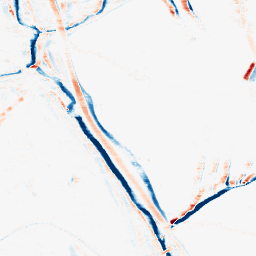
Category: morphological
Decomposition family: morphological_rect
Decomposition parameters: operation: average
width: 10
height: 3
Upsampling method: sinc_blackman
Upsampling parameters: scale: 2
kernel_size: 8
Upsampling scale: 2